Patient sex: F
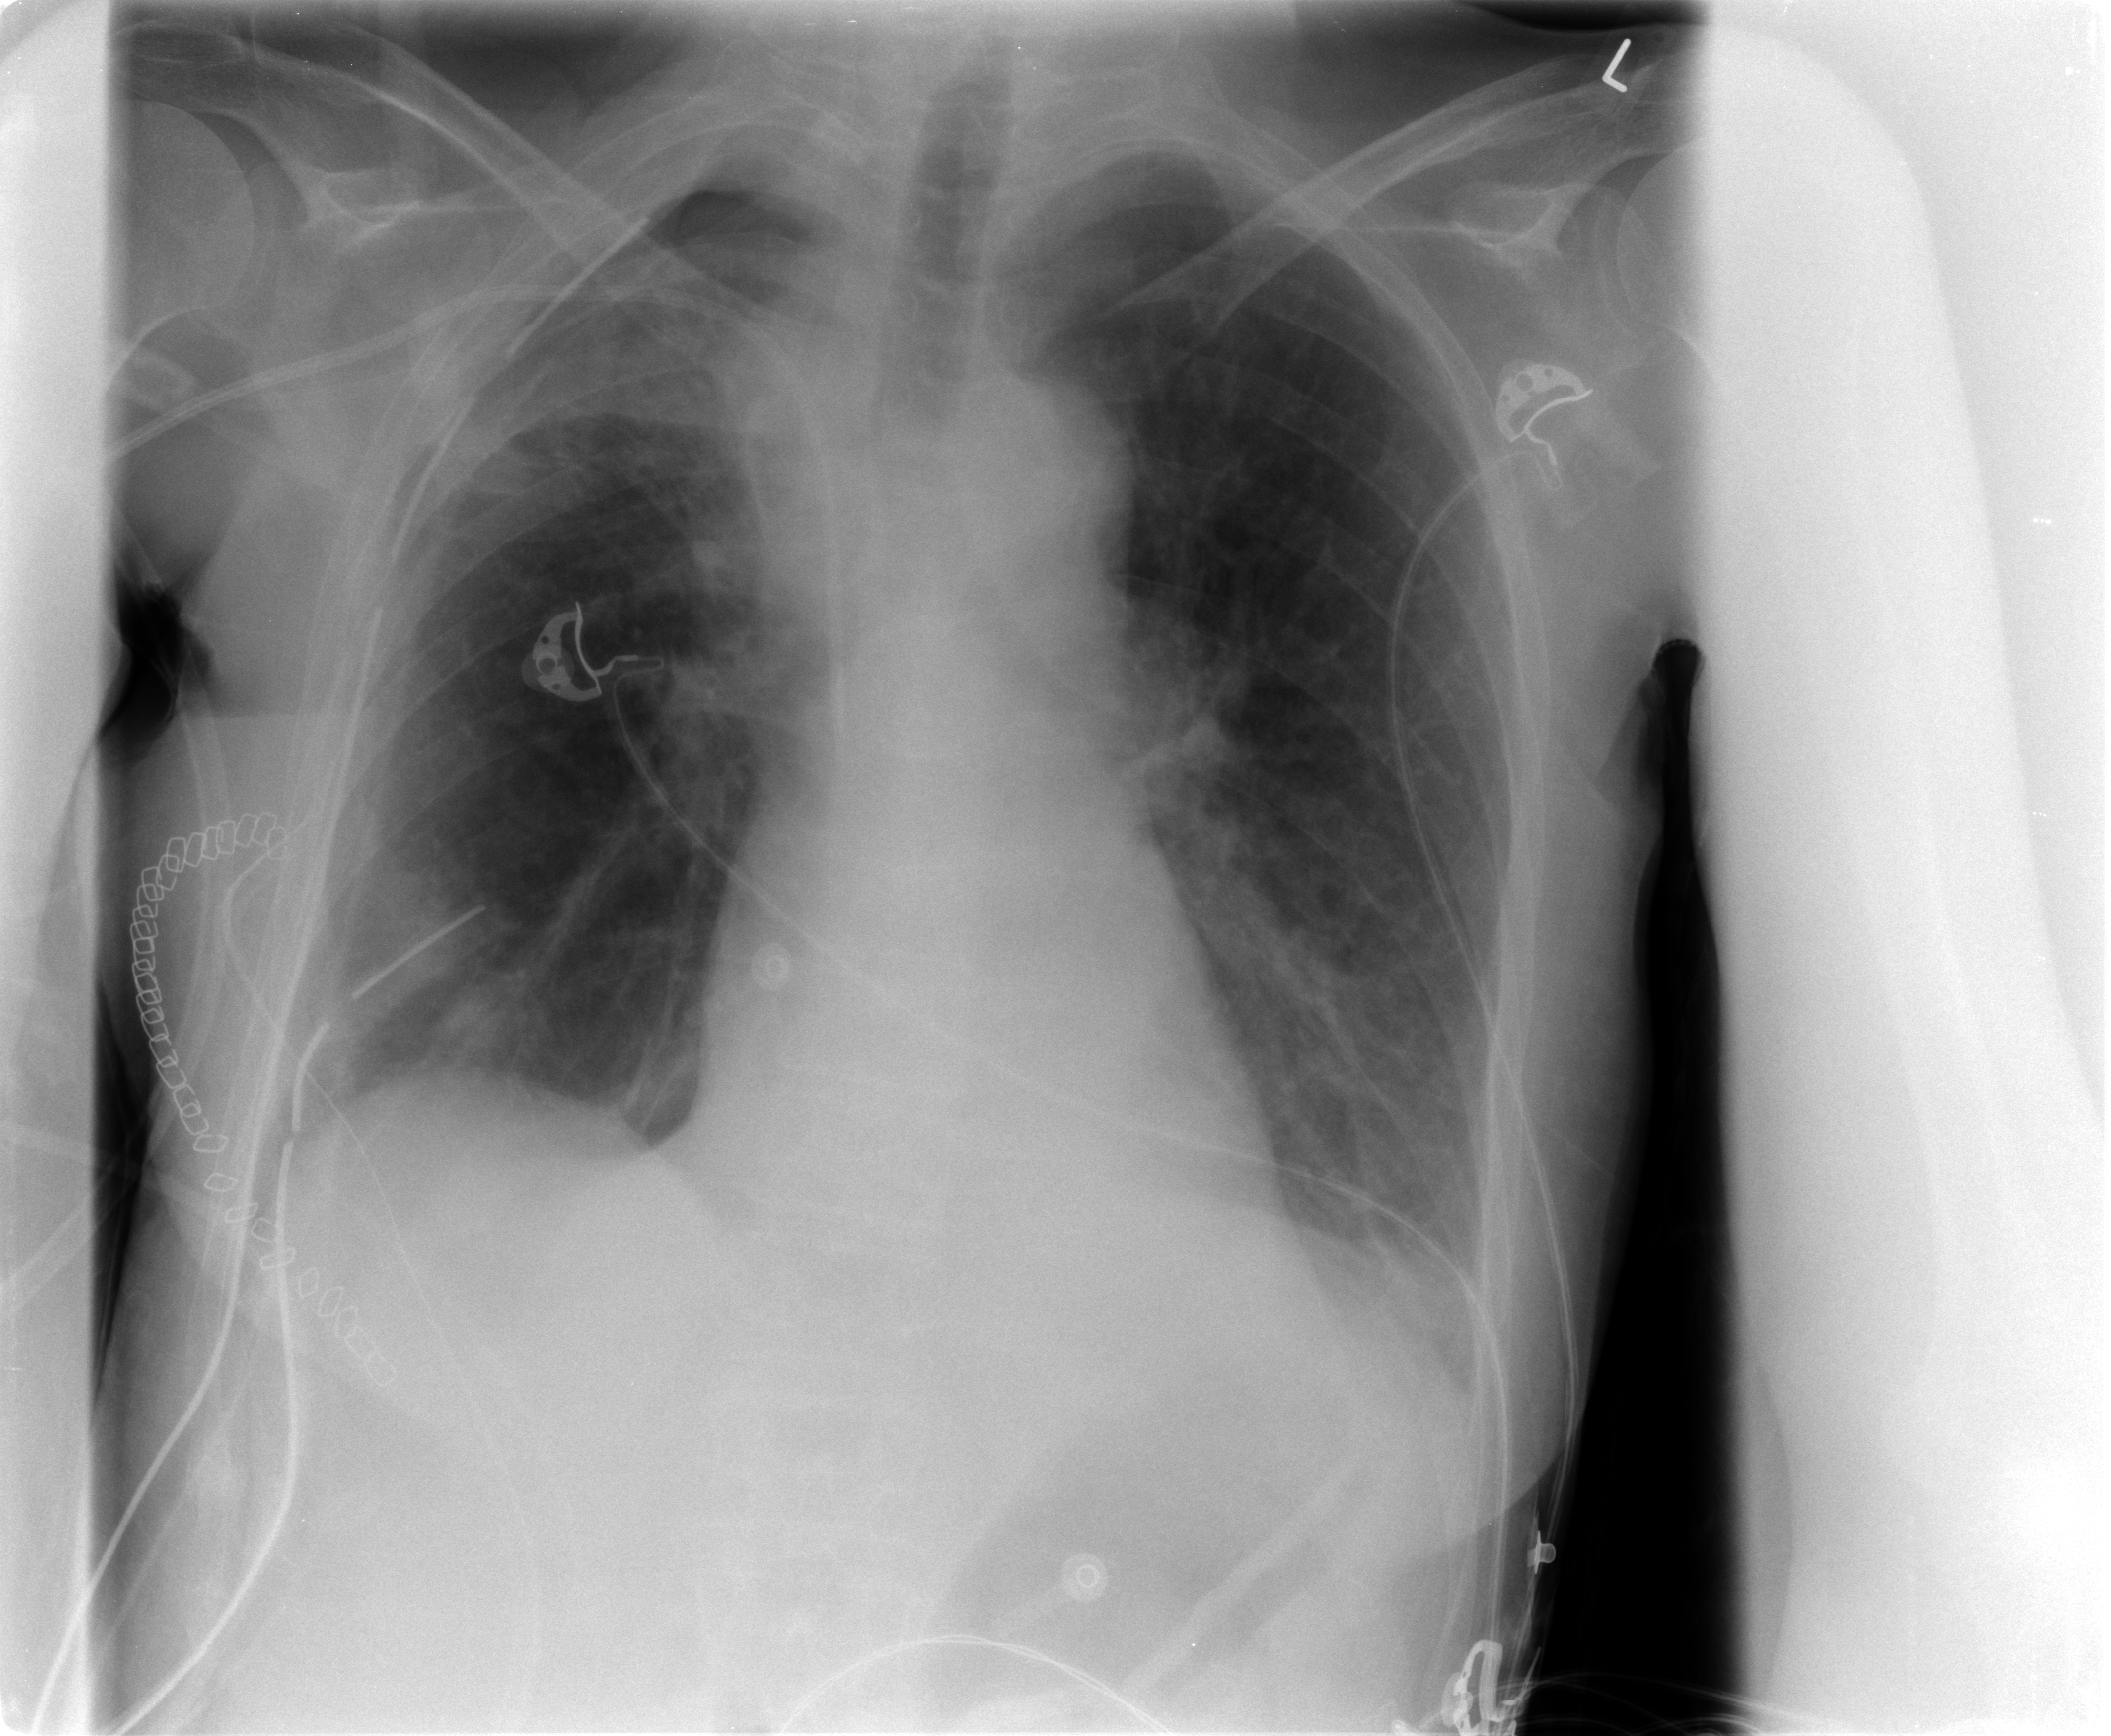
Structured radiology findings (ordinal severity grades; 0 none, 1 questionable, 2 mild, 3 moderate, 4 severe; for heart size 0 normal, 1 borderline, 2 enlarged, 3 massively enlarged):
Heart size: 0
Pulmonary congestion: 1
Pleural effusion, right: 0
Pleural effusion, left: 0
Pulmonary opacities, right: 0
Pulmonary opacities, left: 0
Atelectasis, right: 2
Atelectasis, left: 2